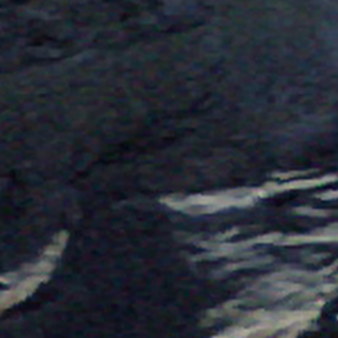
Label: other